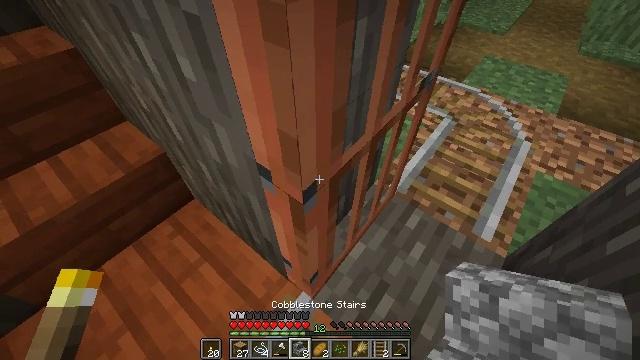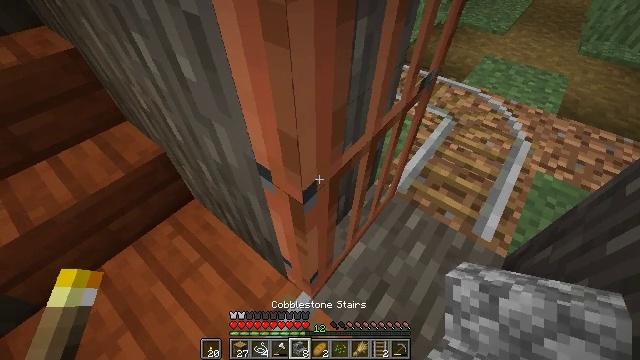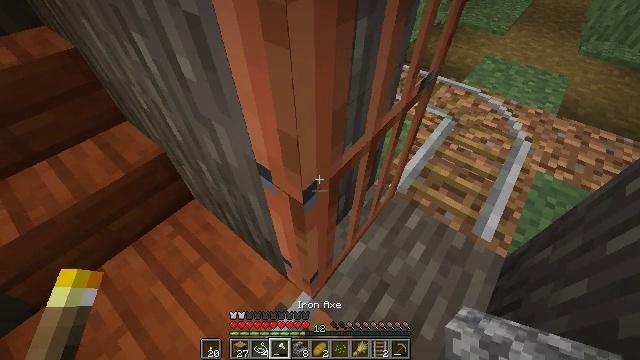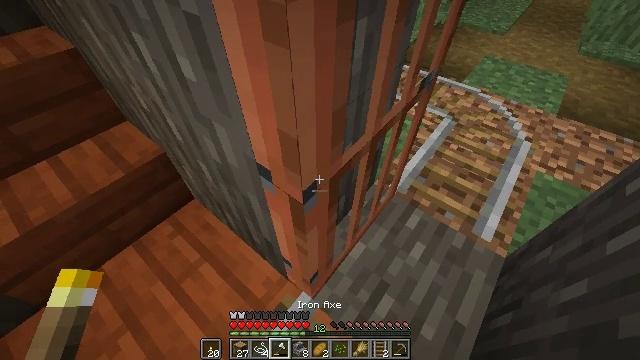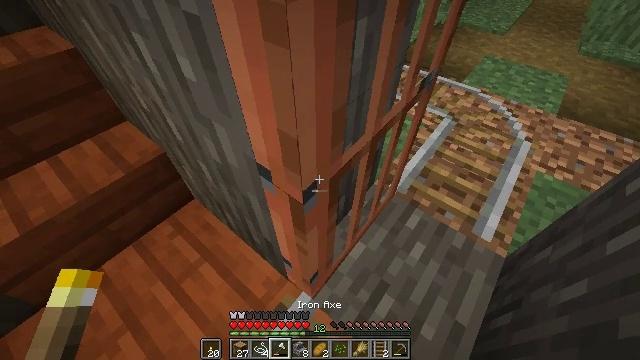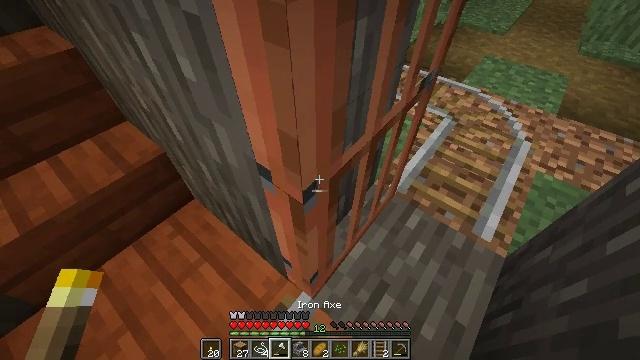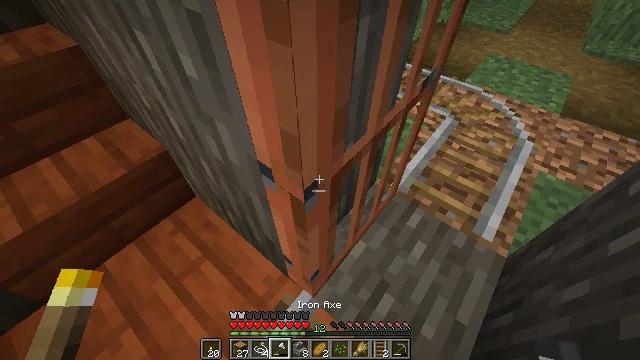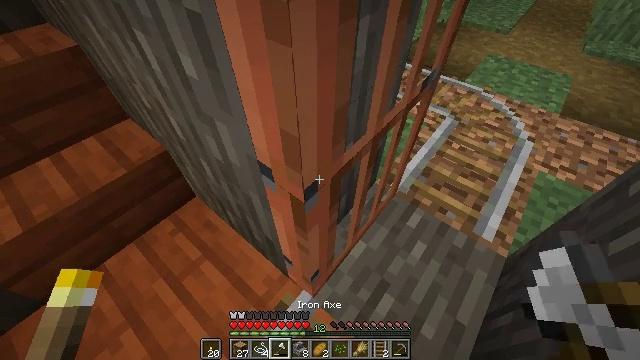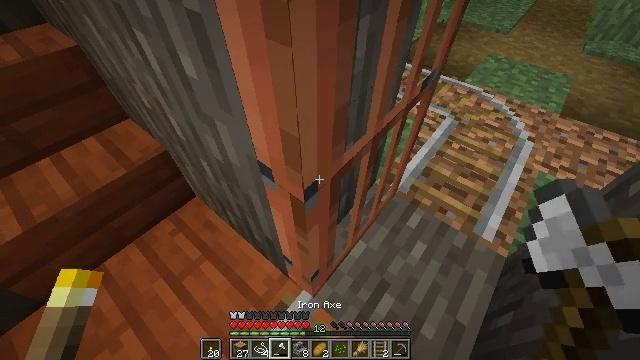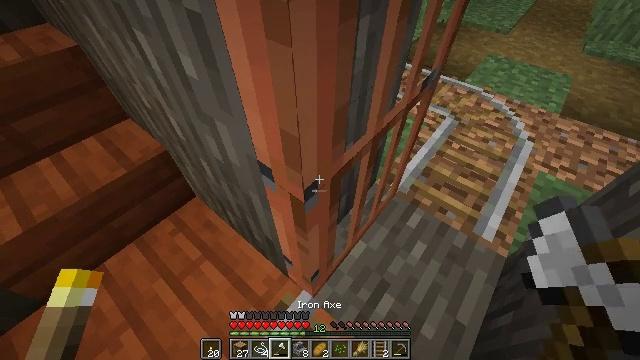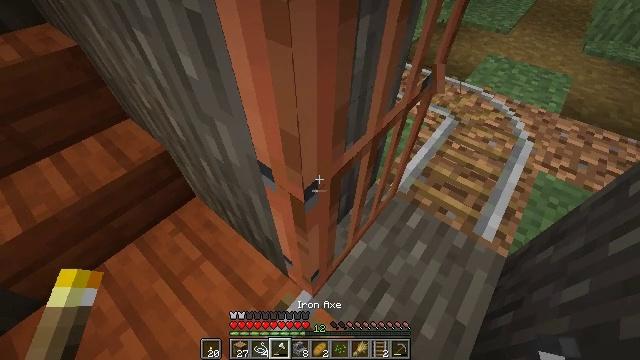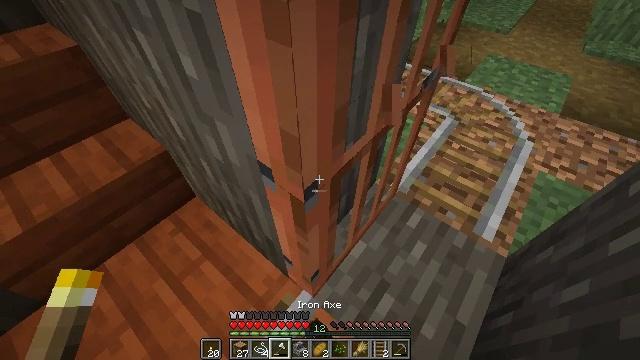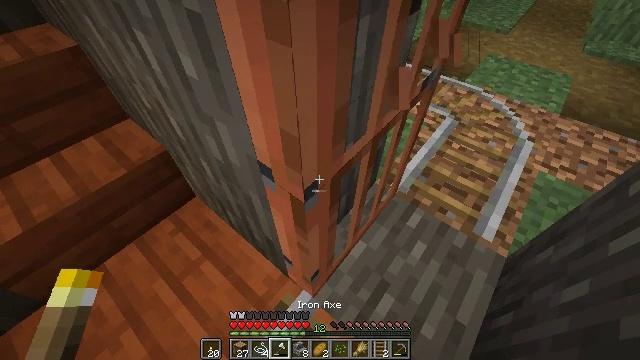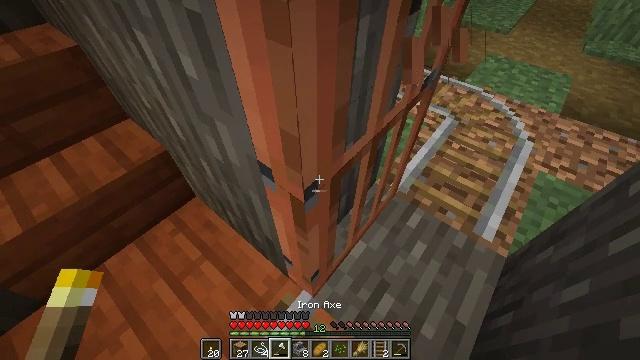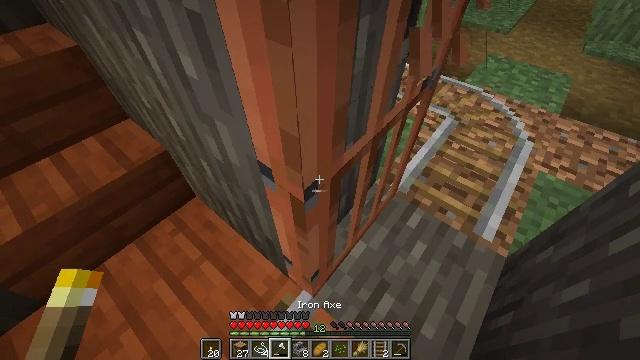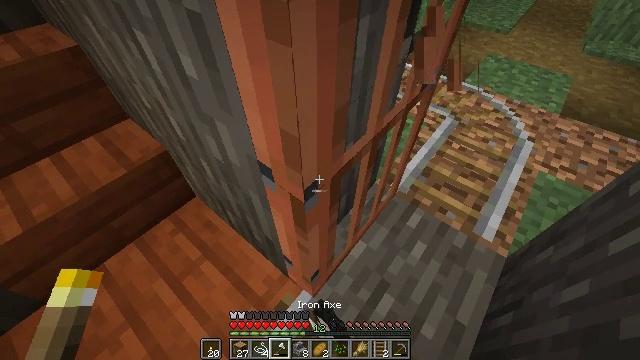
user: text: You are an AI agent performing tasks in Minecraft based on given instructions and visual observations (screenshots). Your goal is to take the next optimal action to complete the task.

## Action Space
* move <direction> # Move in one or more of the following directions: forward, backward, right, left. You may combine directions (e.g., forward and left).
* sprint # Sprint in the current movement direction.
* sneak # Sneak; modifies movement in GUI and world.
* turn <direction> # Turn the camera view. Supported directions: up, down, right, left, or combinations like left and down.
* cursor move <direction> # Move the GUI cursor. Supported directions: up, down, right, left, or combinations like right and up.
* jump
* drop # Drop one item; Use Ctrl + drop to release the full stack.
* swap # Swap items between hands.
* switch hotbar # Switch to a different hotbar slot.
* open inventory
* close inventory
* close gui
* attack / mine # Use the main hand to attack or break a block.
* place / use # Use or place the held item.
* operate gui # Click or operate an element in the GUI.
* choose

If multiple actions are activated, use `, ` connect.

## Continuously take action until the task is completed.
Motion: motion action
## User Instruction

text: Collect the acacia door for reuse.
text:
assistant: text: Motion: no_op
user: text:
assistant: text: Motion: no_op
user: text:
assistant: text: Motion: no_op
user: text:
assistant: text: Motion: no_op
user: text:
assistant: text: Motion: no_op
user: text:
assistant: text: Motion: no_op
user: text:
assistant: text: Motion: no_op
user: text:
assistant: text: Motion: no_op
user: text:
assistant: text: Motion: no_op
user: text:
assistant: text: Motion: attack / mine
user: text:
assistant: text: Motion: attack / mine
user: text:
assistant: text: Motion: attack / mine
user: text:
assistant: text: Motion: attack / mine
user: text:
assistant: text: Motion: attack / mine
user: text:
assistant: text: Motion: attack / mine
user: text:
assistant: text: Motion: attack / mine
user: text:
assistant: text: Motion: attack / mine
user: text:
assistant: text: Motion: attack / mine
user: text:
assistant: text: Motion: attack / mine
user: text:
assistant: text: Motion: attack / mine
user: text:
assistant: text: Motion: attack / mine
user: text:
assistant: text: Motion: attack / mine
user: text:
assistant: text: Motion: attack / mine
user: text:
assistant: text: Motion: attack / mine
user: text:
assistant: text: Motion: attack / mine
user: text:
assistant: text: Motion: attack / mine
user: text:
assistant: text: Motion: attack / mine
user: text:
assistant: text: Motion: attack / mine
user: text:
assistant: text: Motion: attack / mine